Question: I have 1000s of survey forms which I need to scan and then upload onto my C# system in order to extract the data and enter it into a database. The surveys are a mix of hand-written 1) text boxes and 2) checkboxes. I am currently using the the Azure Read Api to extract hand-written text which should work fine e.g. question #4 below returns 'Python' and 'coding'.
So my question; will any AWS Textract give me the capability to extract data for which checkbox is marked? e.g. see question #1 below - I need a string back saying 'disagree', is this possible with any AWS Textract API?
Azure Read API and Google Vision OCR do not offer this functionality unfortunately so if AWS Textract doesn't help me with this I will have to do something manual like checking changes in pixel color to detect ticked checkboxes.
Survey type:

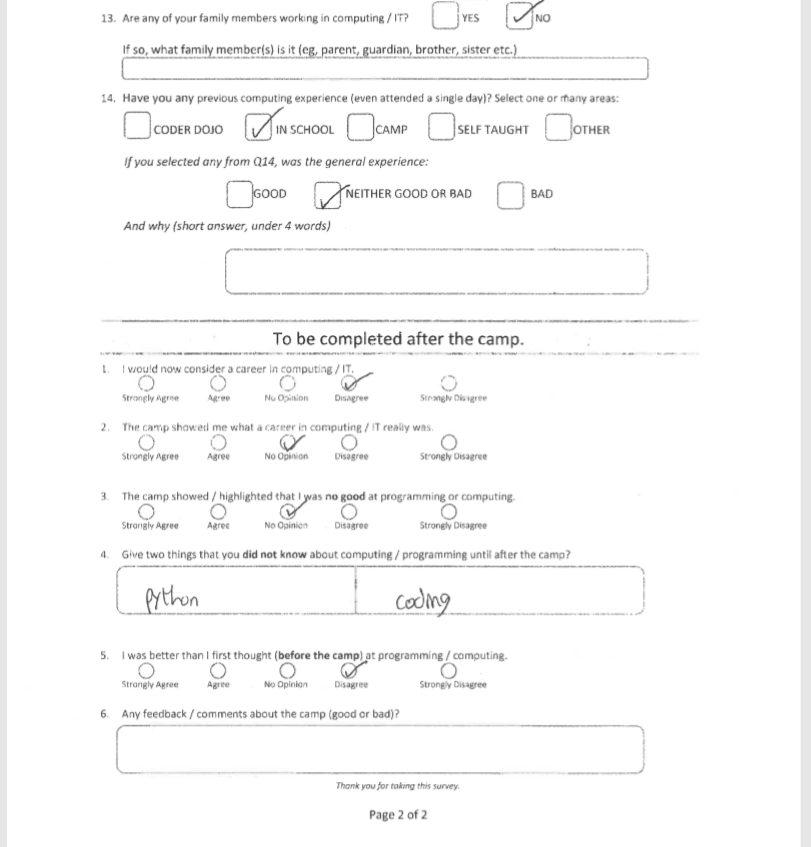
Answer: You can read more about the details <URL>.
I wrote a quick script to call Textract for your image with the following code, which properly identified the keys and values for the different form fields, in addition to identifying whether a given field was selected/unselected.
'''
# python 3
import boto3
# instantiate client
textract = boto3.client('textract')
# read image bytes
with open("textract-test.png", "rb") as image:
f = image.read()
image_data = bytearray(f)
print(image_data[0])
# call textract endpoint
textract.analyze_document(Document={'Bytes': image_data}, FeatureTypes=['FORMS'])
'''
The resulting output will be a series of "blocks", which represent individual blocks of text or form inputs. Parsing this JSON, we can find blocks that correspond to selected checked boxes that resemble the following:
'''
"Id": "0abb6f4e-4512-4581-b261-a45f2426973f",
"SelectionStatus": "SELECTED" // value of interest. Alternatively, "NOT_SELECTED"
},
{
"BlockType": "SELECTION_ELEMENT",
"Confidence": 54.00064468383789,
"Geometry": {
"BoundingBox": {
"Width": 0.030619779601693153,
"Height": 0.024501724168658257,
"Left": 0.4210366904735565,
"Top": 0.439885675907135
},
"Polygon": [
{
"X": 0.4210366904735565,
"Y": 0.439885675907135
},
{
"X": 0.4516564607620239,
"Y": 0.439885675907135
},
{
"X": 0.4516564607620239,
"Y": 0.4643873870372772
},
{
"X": 0.4210366904735565,
"Y": 0.4643873870372772
}
]
},
'''
Apologies for not whipping up an example in C#, but you can leverage Textract via the <URL> for similar effects.
---
If you're looking to just get a feel for what response Amazon Textract will return for your data, you can navigate to the Amazon Textract page in the AWS Management Console and use the image test application in there. You can use the GUI to visualize some of the results, or download the API responses in their entirety.<URL>